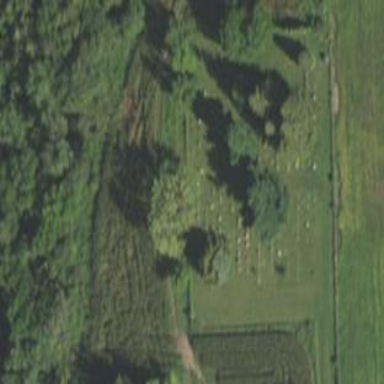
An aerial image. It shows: Cemetery.